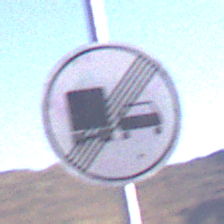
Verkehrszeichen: EndeUeberholverbotKraftfahrzeuge
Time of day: MorningAfternoon
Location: Outdoor (Nature)
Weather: Clear
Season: NotSpecified
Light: Natural